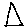
Label: triangle